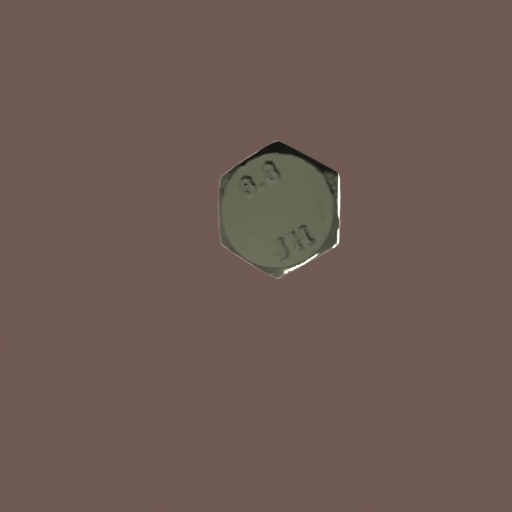
Label: bolt